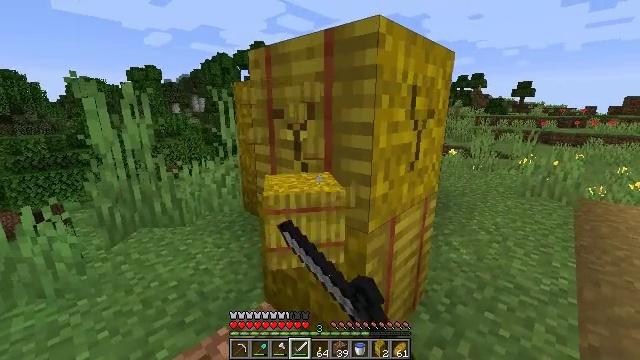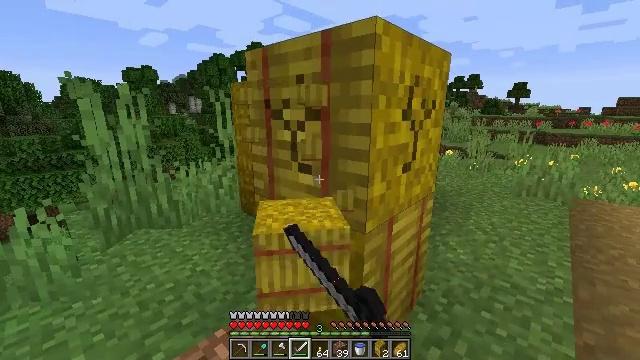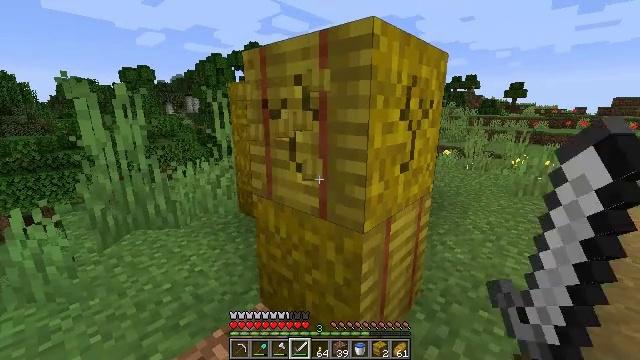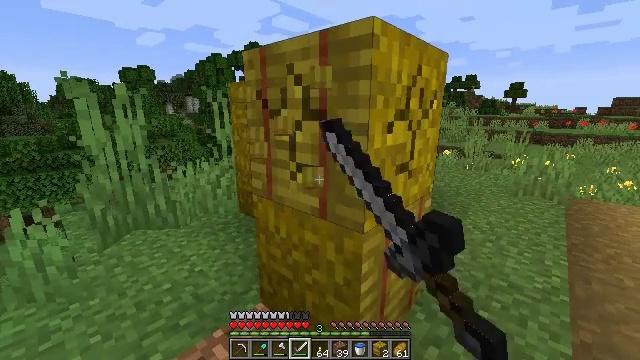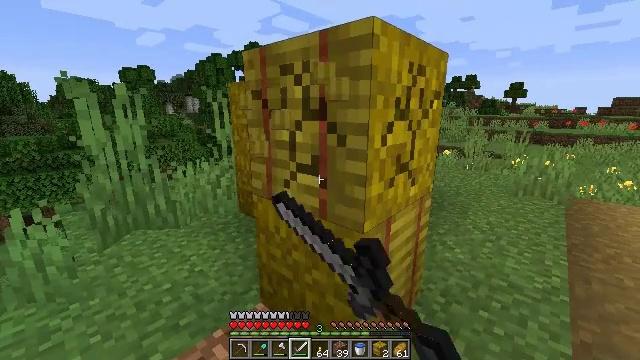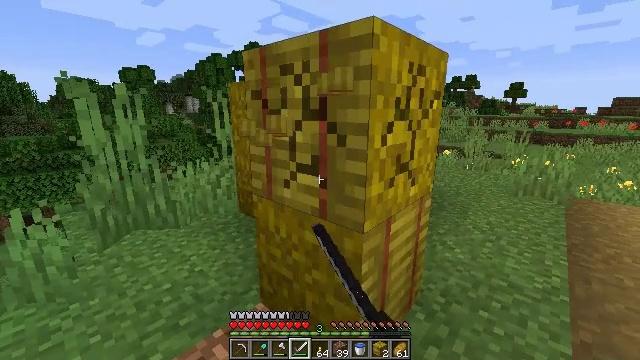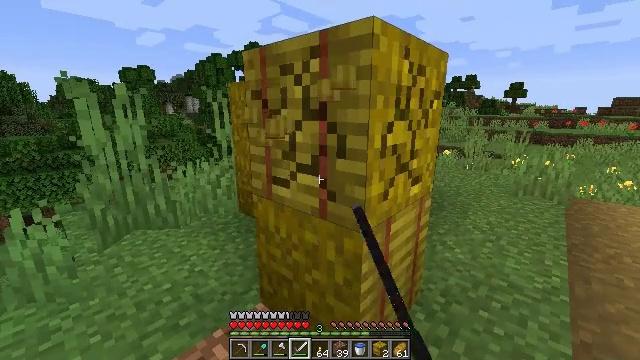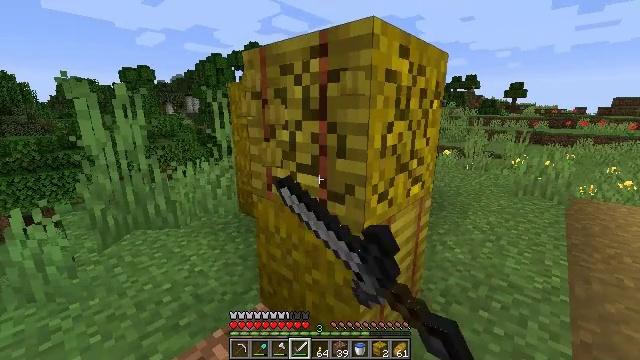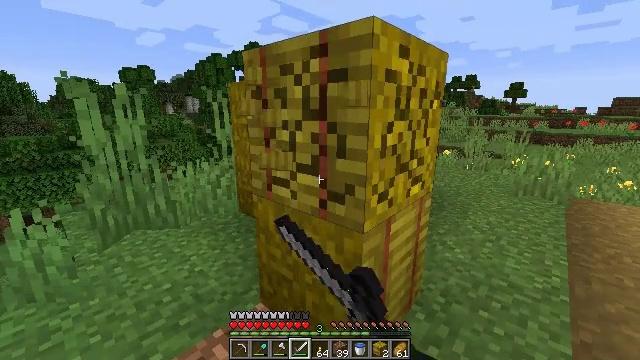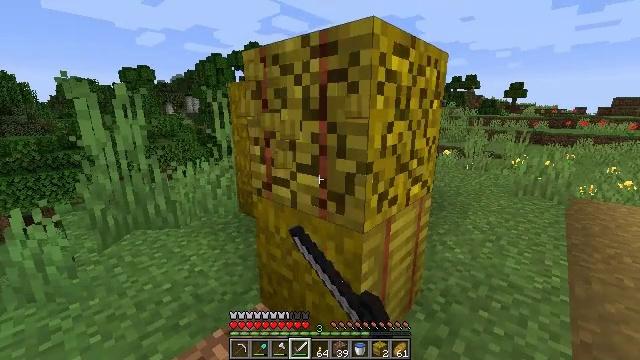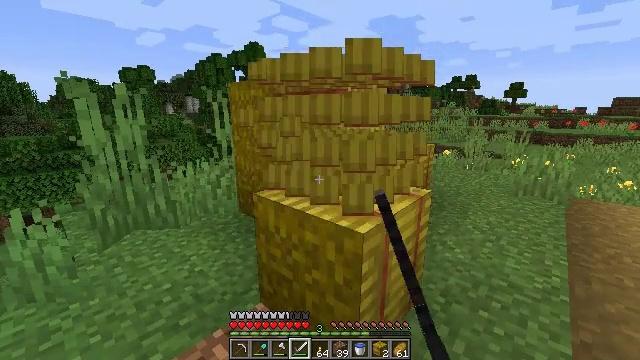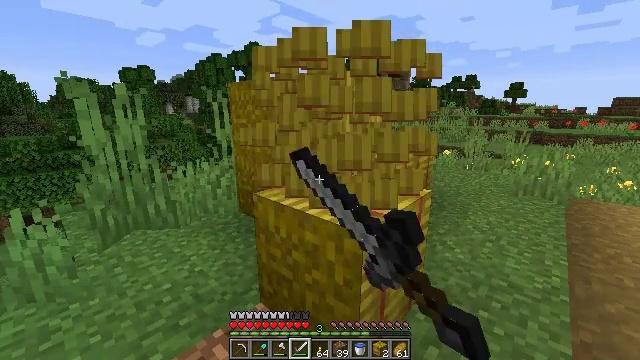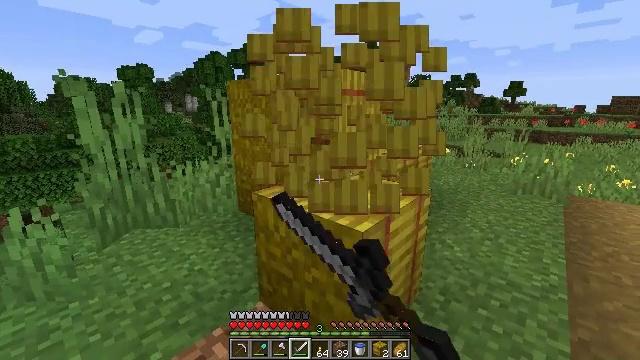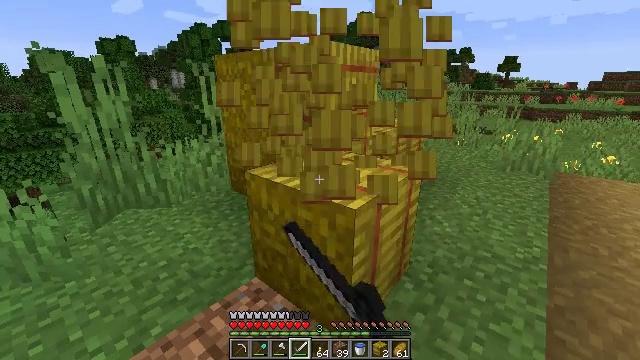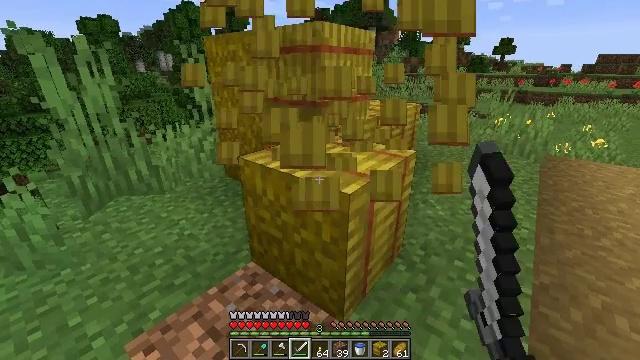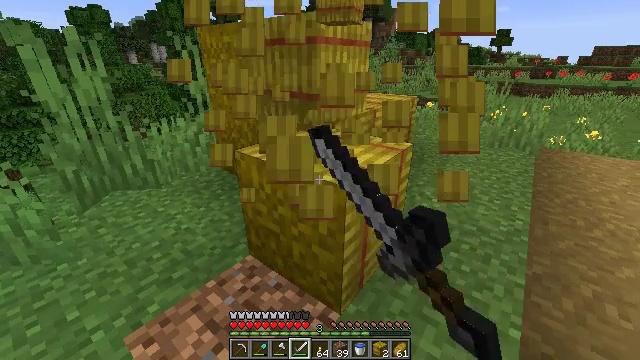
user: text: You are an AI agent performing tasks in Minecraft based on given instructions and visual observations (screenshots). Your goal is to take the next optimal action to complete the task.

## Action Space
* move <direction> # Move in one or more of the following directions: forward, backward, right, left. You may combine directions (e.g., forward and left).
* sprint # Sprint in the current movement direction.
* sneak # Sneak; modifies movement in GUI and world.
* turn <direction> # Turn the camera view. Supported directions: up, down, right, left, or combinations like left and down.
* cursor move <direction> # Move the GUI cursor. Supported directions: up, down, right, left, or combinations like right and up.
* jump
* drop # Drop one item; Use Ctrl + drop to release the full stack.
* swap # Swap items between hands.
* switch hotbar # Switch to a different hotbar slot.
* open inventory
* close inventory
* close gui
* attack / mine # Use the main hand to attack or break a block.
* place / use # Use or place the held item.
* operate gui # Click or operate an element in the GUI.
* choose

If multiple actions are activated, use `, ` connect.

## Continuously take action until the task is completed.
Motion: motion action
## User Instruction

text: Mine a hay block from the field.
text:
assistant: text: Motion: attack / mine
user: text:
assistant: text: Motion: attack / mine
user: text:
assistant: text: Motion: attack / mine
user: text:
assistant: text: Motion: attack / mine
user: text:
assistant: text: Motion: attack / mine
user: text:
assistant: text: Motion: attack / mine
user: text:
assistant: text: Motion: attack / mine
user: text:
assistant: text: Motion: attack / mine
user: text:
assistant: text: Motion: attack / mine
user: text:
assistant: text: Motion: attack / mine
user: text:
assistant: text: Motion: attack / mine
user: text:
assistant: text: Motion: attack / mine
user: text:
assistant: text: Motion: turn right and down, attack / mine
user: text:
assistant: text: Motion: turn right and down, attack / mine
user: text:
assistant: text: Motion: turn down, attack / mine
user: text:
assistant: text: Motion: turn down, attack / mine
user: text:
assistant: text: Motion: attack / mine
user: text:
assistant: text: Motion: attack / mine
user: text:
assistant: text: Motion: attack / mine
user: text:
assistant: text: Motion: attack / mine
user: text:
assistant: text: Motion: attack / mine
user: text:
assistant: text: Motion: attack / mine
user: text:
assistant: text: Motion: attack / mine
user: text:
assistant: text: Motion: attack / mine
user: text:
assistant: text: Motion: attack / mine
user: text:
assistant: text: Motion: attack / mine
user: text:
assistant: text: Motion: attack / mine
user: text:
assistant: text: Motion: attack / mine
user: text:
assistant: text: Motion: attack / mine
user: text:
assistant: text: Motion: attack / mine